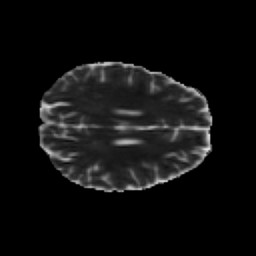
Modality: MD
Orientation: axial
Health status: healthy
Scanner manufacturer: siemens
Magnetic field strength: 3 T
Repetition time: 10 s
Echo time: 0.092 s